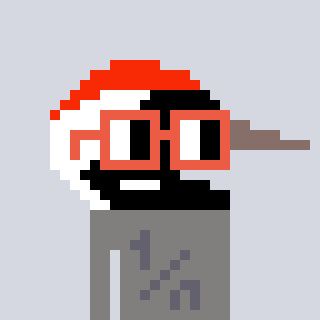
a pixel art character with square orange glasses, a crane-shaped head and a bluegrey-colored body on a cool background